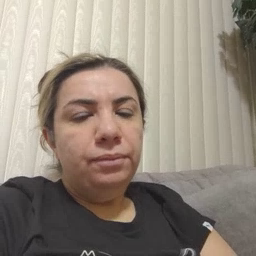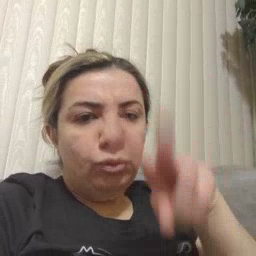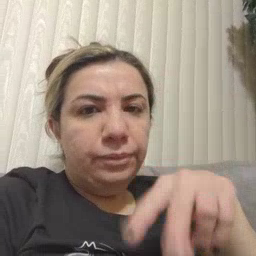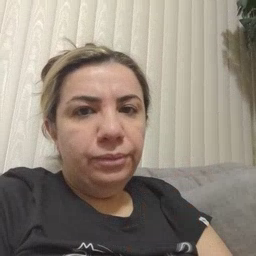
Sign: read